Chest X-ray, AP view. Patient: 54 years old, sex M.
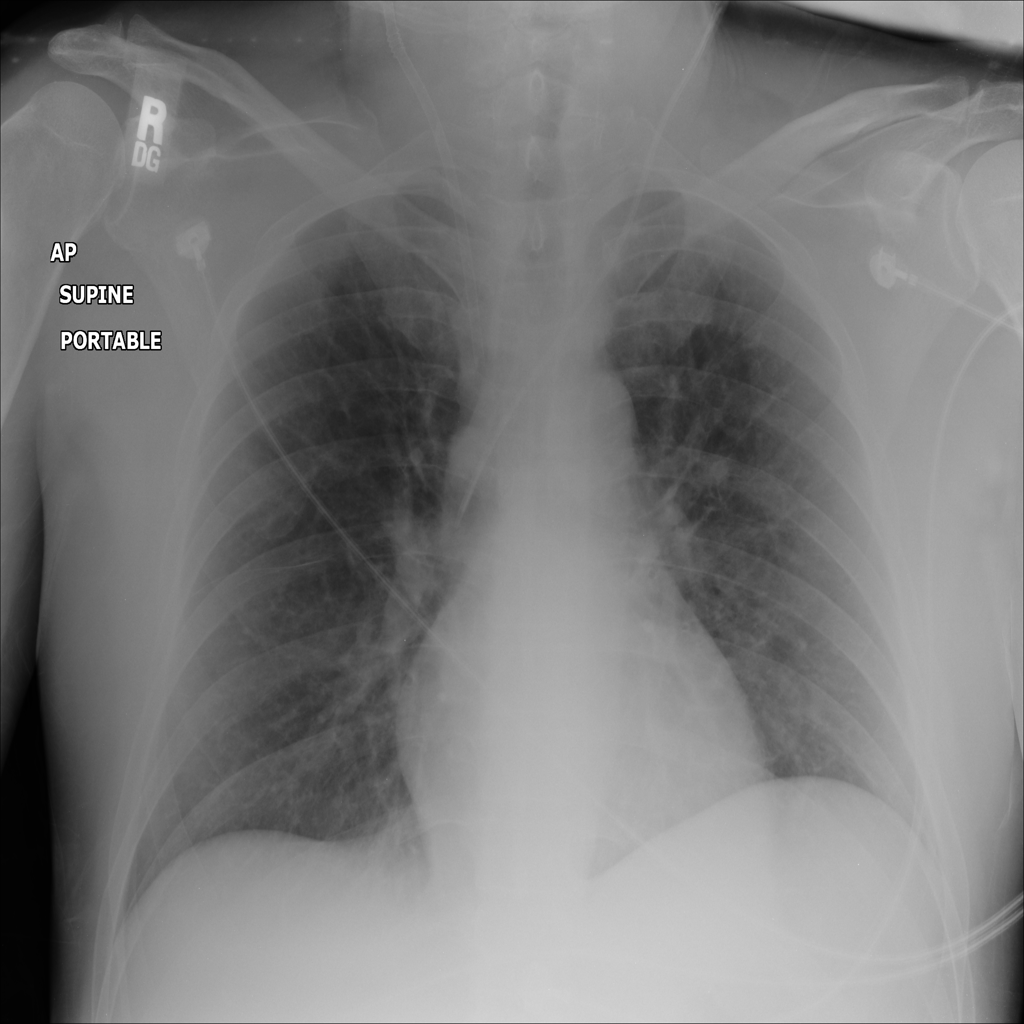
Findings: No Finding